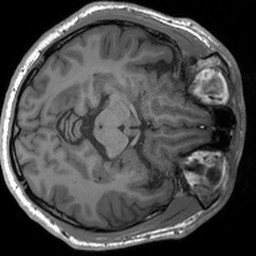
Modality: T1w
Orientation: axial
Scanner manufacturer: siemens
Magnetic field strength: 3 T
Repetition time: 1.54 s
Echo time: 0.00234 s